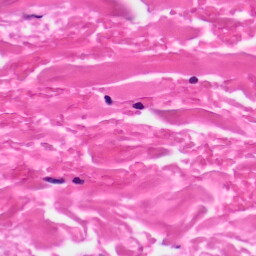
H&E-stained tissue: Skin